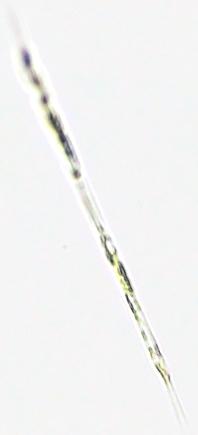
Label: Rhizosolenia